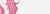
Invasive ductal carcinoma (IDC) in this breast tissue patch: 0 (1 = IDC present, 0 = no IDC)